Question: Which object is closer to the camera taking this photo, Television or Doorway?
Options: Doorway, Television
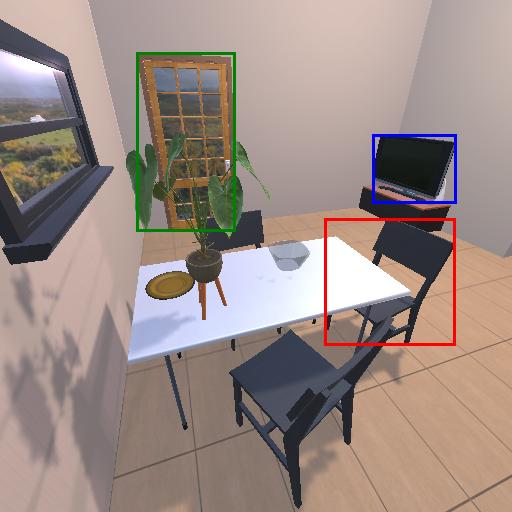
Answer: Doorway